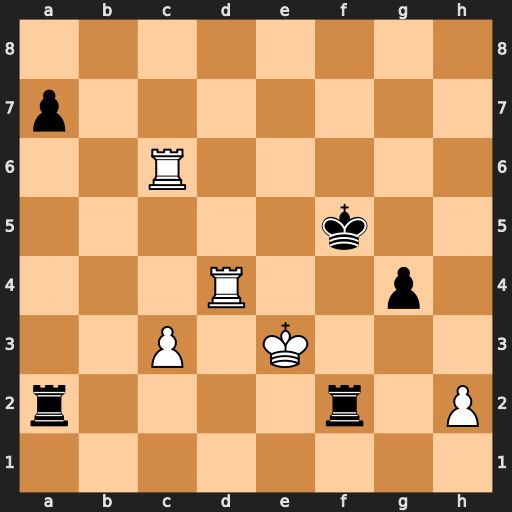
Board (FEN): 8/p7/2R5/5k2/3R2p1/2P1K3/r4r1P/8
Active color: w
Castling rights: -
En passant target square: -
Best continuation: Rd5#